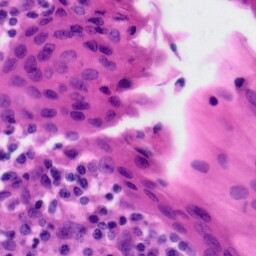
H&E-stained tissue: Tonsil